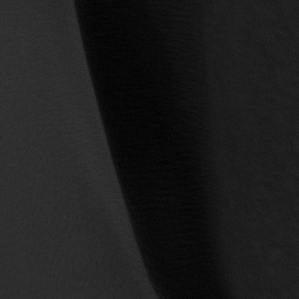
Label: non_frost